Field crop: maize
Growth stage: 1
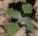
Species: chenopodium